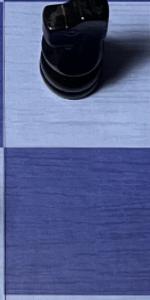
Label: Empty